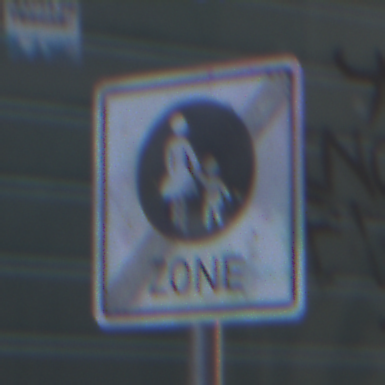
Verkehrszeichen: EndeFussgaengerzone
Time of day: MorningAfternoon
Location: Outdoor (Urban)
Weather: PartlyCloudy
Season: NotSpecified
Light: Natural